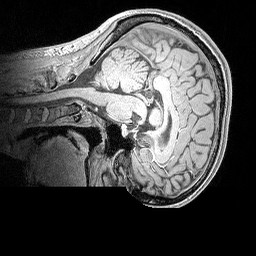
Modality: MP2RAGE
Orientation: sagittal
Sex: female
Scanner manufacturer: siemens
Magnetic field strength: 3 T
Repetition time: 5 s
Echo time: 0.00292 s